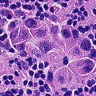
Metastatic tissue present: yes